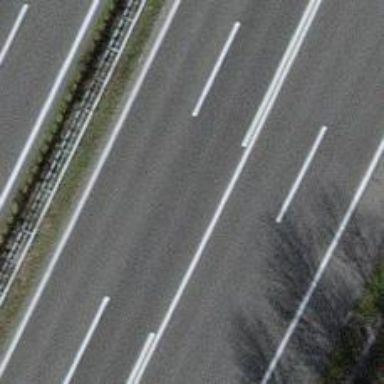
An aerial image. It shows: Motorway junction.